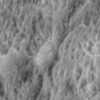
Label: not_dusty